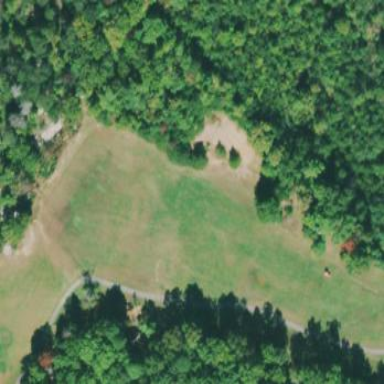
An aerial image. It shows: Scenic golf fairway.